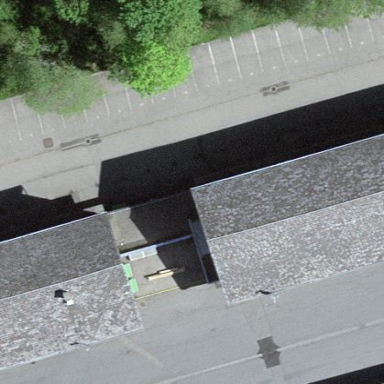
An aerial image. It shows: Parking area with surface.